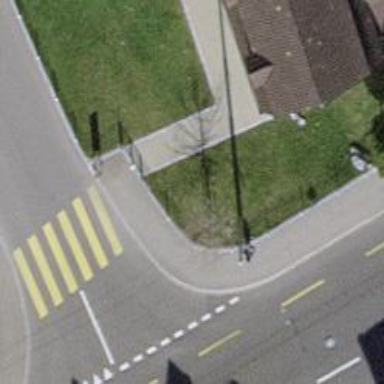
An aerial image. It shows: Kerb barrier.